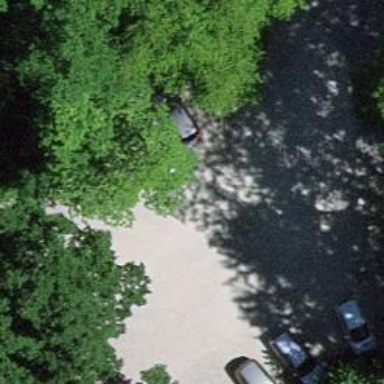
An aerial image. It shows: Unpaved surface parking area.